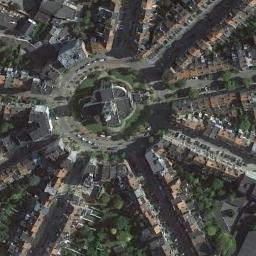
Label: roundabout